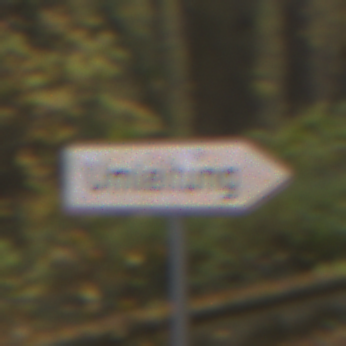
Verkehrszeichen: UmleitungswegweiserRechtsweisend
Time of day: MorningAfternoon
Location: Outdoor (Nature)
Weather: Overcast
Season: Autumn
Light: Natural